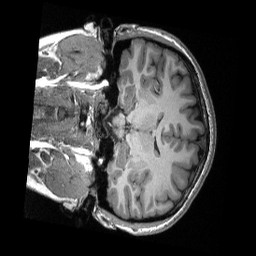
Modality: T1w
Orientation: coronal
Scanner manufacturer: siemens
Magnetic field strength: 3 T
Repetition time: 2.3 s
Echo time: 0.00308 s